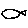
Label: fish